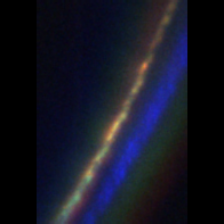
Taxon: Guinardia
Group: Diatoms